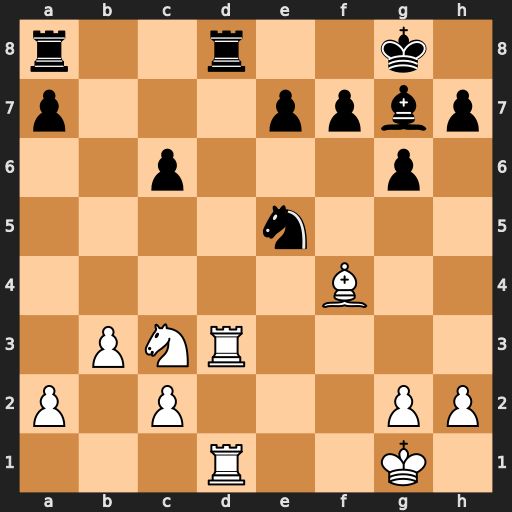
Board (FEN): r2r2k1/p3ppbp/2p3p1/4n3/5B2/1PNR4/P1P3PP/3R2K1
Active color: w
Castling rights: -
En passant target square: -
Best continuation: Rxd8+ Rxd8 Rxd8+